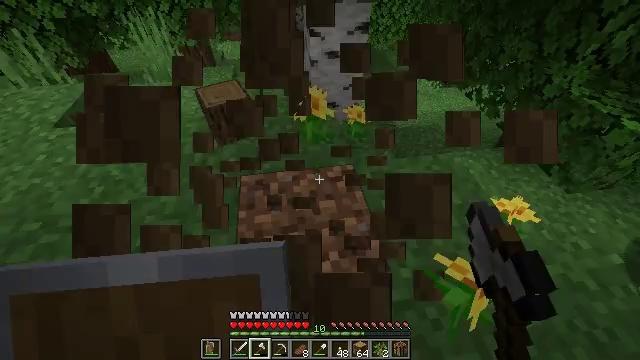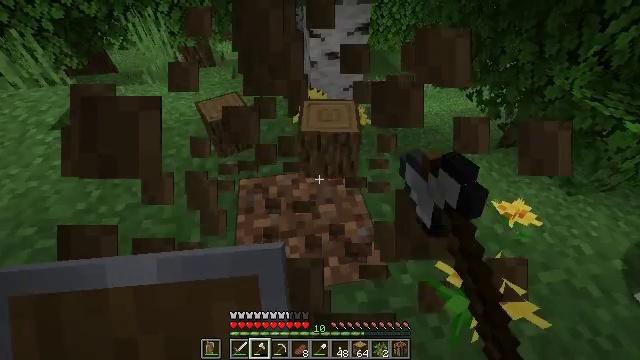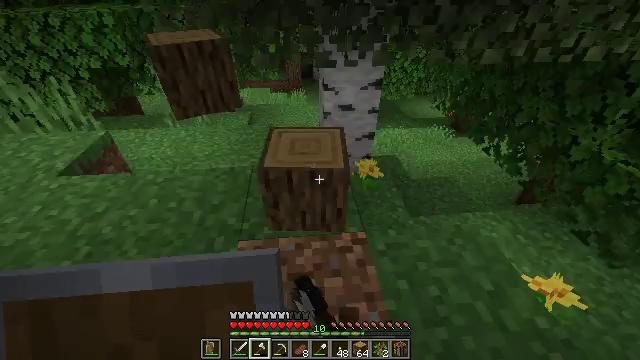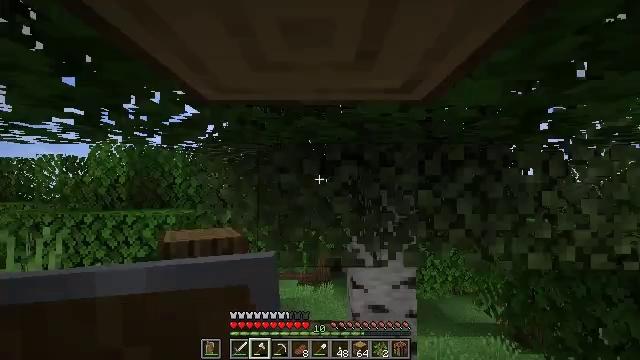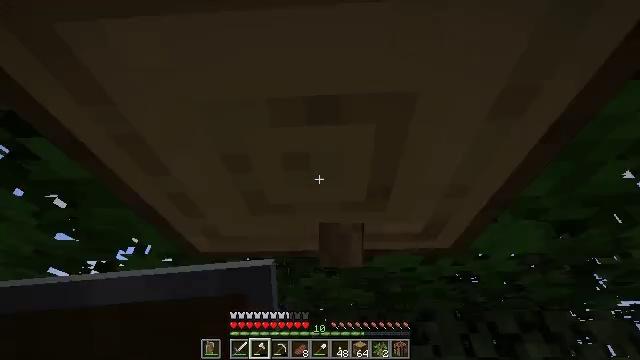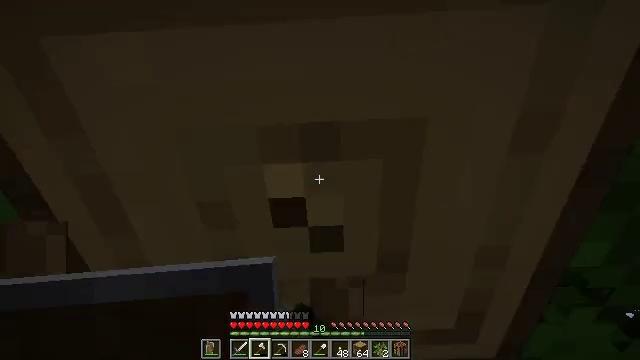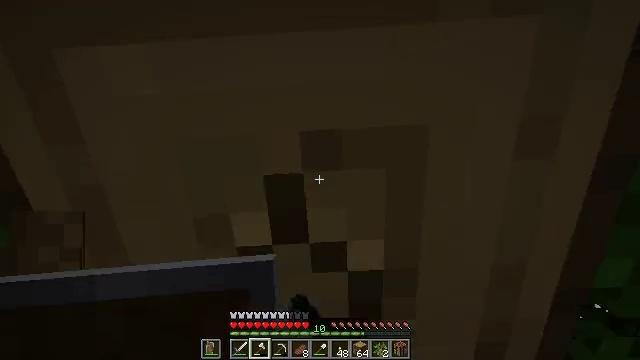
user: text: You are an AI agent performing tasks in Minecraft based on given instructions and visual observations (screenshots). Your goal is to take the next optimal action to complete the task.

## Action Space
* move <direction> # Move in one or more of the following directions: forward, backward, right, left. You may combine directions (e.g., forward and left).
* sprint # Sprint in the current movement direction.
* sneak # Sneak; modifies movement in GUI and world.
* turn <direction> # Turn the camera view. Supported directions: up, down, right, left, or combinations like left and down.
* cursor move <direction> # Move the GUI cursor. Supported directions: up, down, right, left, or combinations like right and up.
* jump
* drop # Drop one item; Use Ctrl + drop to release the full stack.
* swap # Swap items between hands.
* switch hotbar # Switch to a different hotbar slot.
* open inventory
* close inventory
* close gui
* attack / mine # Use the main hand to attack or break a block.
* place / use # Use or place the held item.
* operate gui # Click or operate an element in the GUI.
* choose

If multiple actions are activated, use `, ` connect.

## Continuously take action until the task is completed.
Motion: motion action
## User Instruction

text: Gather dandelions in the field.
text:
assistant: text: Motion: move forward, attack / mine
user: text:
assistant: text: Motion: move forward, turn left and up, attack / mine
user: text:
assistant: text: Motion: move forward, turn left and up, attack / mine
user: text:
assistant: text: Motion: move forward, turn left and up, attack / mine
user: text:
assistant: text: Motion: turn up, attack / mine
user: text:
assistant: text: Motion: turn up, attack / mine
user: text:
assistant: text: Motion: attack / mine